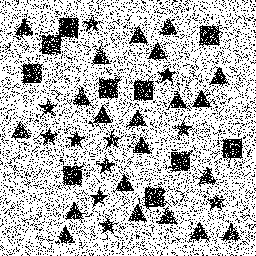
Squares: 10
Triangles: 21
Stars: 11
Total shapes: 42